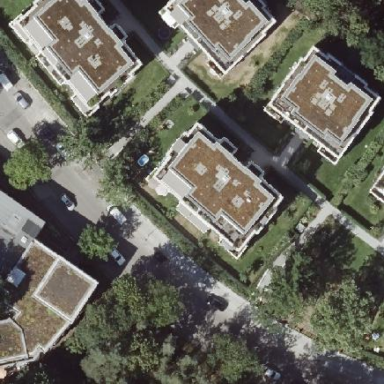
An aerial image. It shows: Apartment building with flat roof.